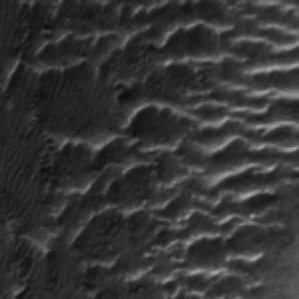
Label: frost